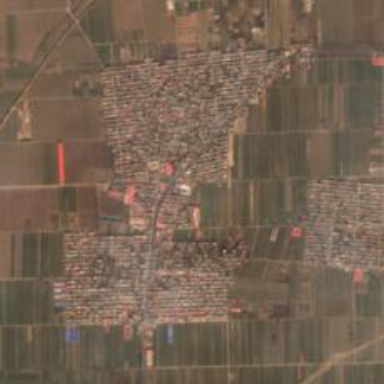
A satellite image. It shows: Township classified as town.